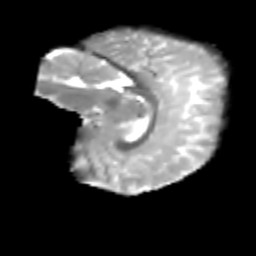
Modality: T2w
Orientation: sagittal
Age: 8
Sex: female
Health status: healthy